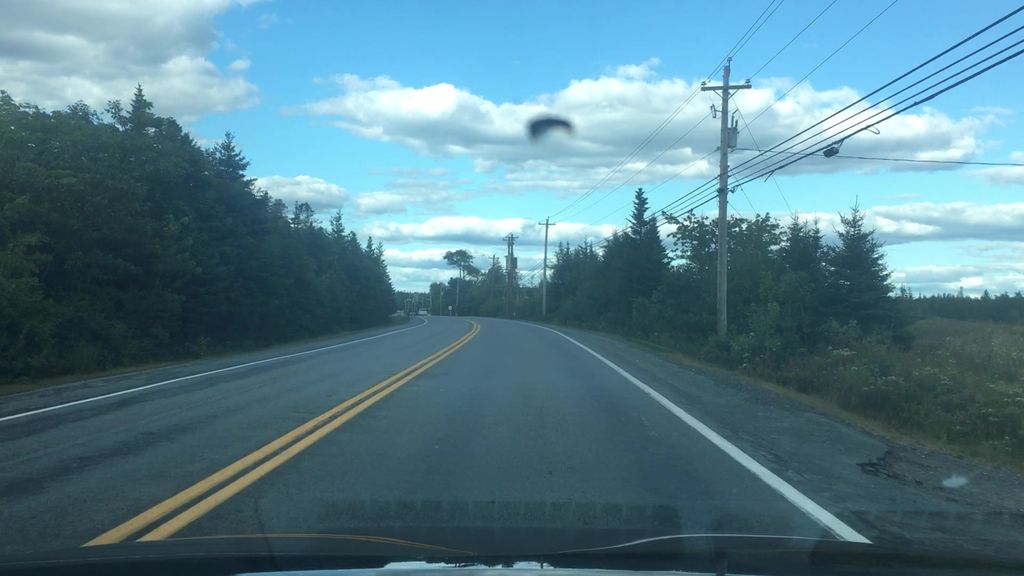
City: halifax